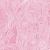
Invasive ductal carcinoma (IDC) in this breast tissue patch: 0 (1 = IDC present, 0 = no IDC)